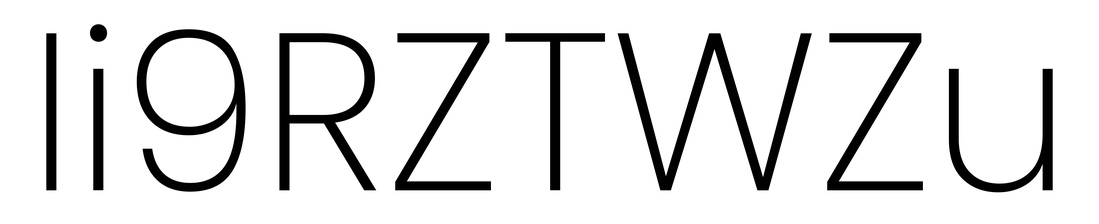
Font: Poppins-ExtraLight